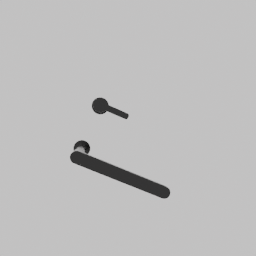
Label: appliances